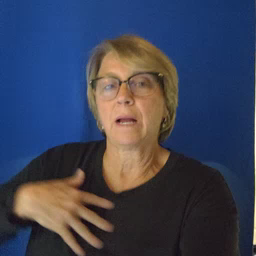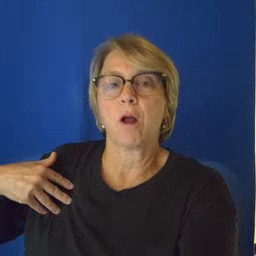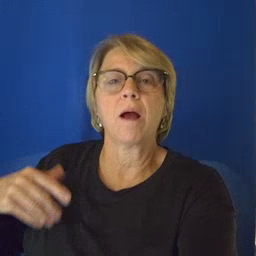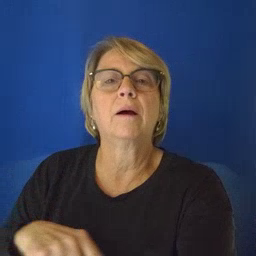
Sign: zebra